Question: I must slice a website which needs to be full-width and full-height (no scroll).
Its structure is very easy : the body has a 20px border (inside) a sidebar and a content, where will be a horizontal slider ( see image below ).
My problem is, what do you recommend to me for setting sidebar width ?
Would you recommend to me to use fixed width for sidebar and jquery for calculate the width of the content or is better to use width for sidebar and also for content in percents ?
If there is a better way let me know.
Note : I develop it in SCSS(CSS3) and HTML5 and it also should be compatible with talbets
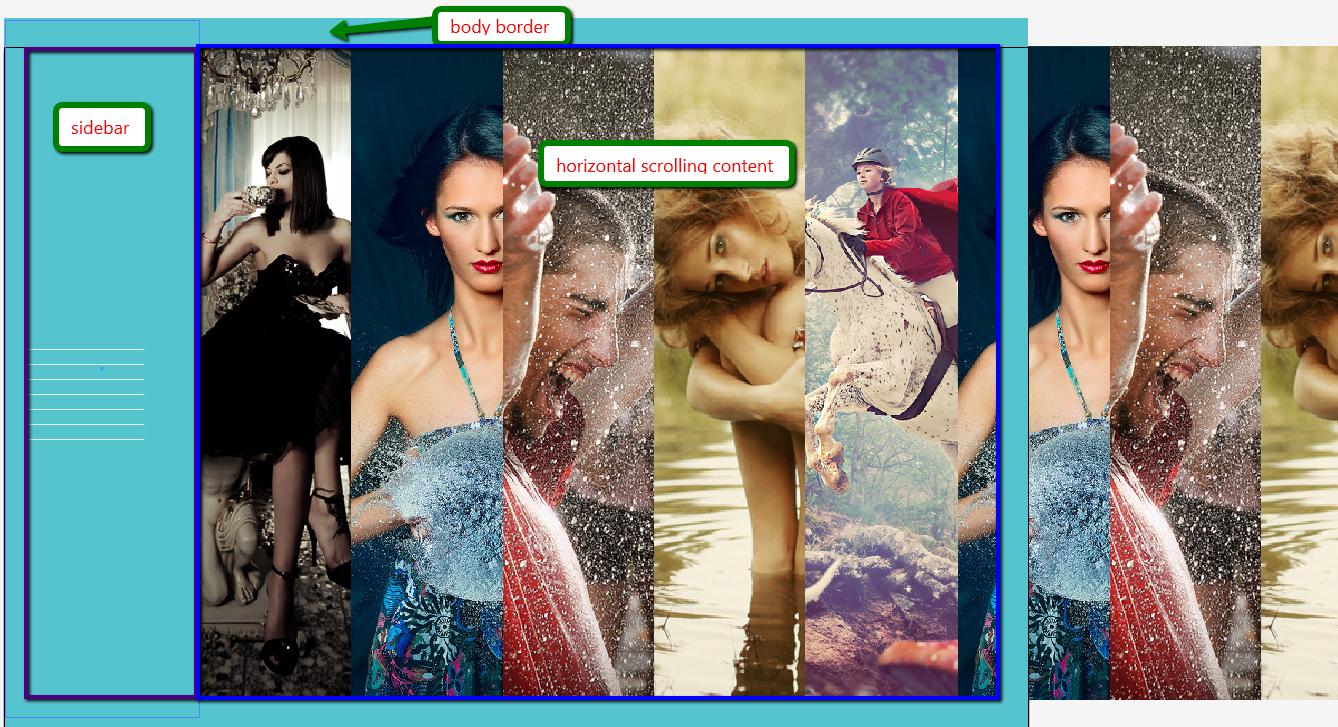
Answer: You could use a '%' 'width' for your sidebar, but also provide 'min-width' and 'max-width' values. Something <URL>.
Code for the demo
---
Relevant :
'''
<div class='sidebar'></div>
<div class='content-wrp'>
<ul class='content'>
<li class='slice'></li>
<!-- and so on -->
</ul>
</div>
'''
Relevant :
'''
html, body, .sidebar, .content-wrp, .content, .slice {
box-sizing: border-box;
margin: 0;
height: 100%;
}
body { border: solid 20px lightblue; }
.sidebar {
float: left;
min-width: 10em; width: 20%; max-width: 32em;
}
.content-wrp {
overflow-x: scroll; overflow-y: hidden;
padding-bottom: 1em;
}
.content { width: 4000px; }
'''